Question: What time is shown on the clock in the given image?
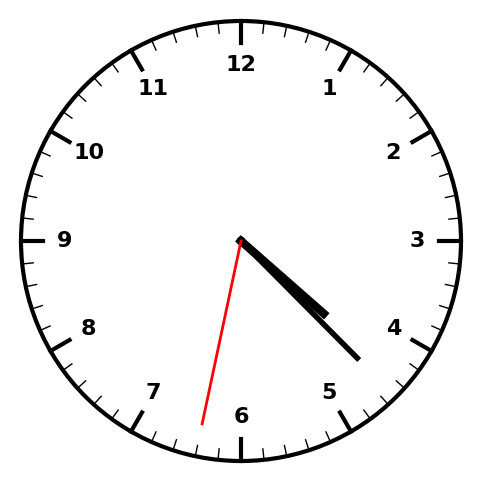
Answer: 04:22:32